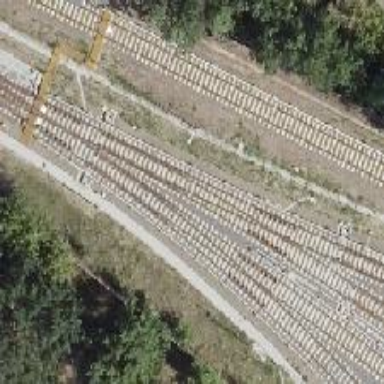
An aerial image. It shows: Yard serving the electrified light rail railway.